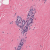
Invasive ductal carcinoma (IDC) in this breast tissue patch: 0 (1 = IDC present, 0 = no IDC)